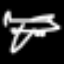
Label: airplane